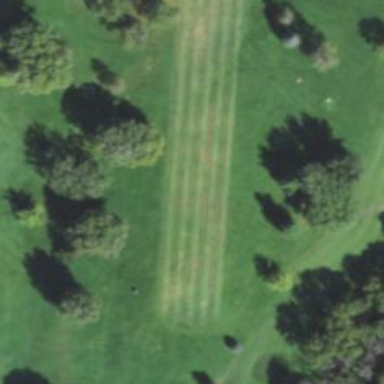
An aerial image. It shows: Well-maintained grass fairway on golf course.